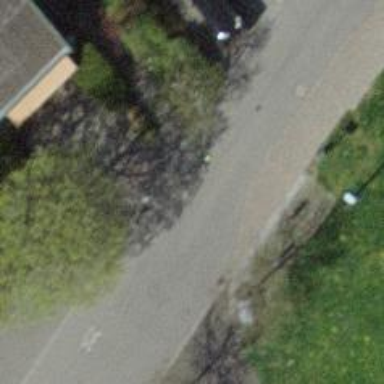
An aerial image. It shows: Perpendicular parking lane on residential road.